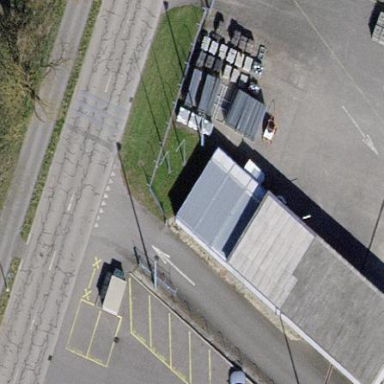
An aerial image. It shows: Ambulance station building.